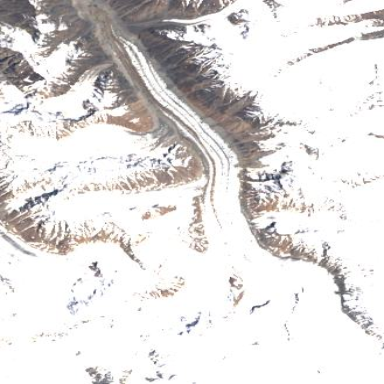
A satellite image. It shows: Stunning view of glacier.